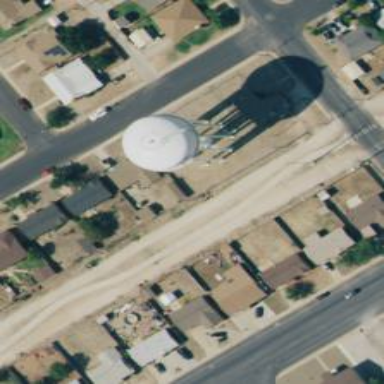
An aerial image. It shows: Water tower classified as tank.